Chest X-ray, PA view. Patient: 61 years old, sex M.
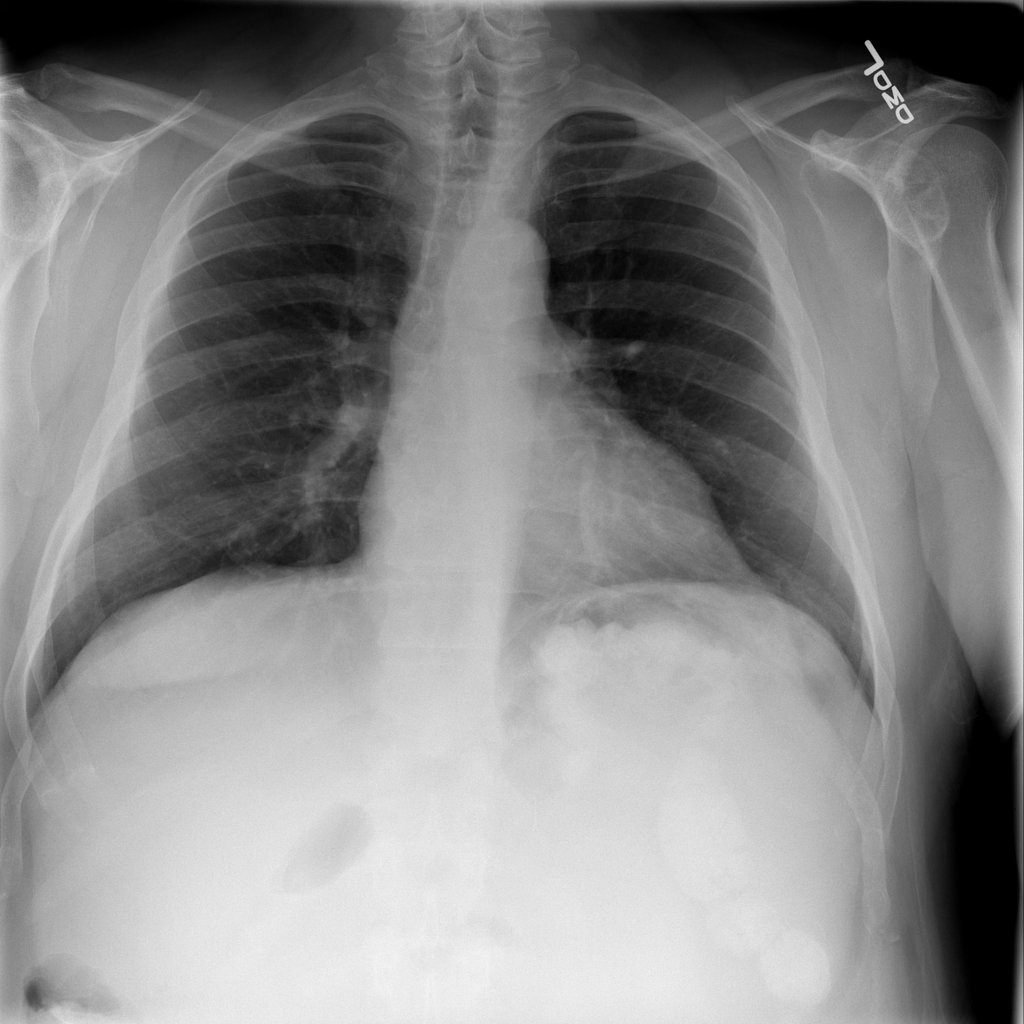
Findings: No Finding